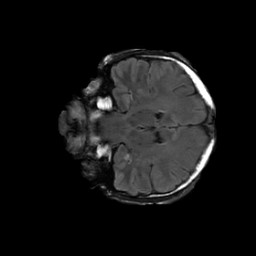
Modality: FLAIR
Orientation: coronal
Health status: ill
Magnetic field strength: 3 T